Chest X-ray:
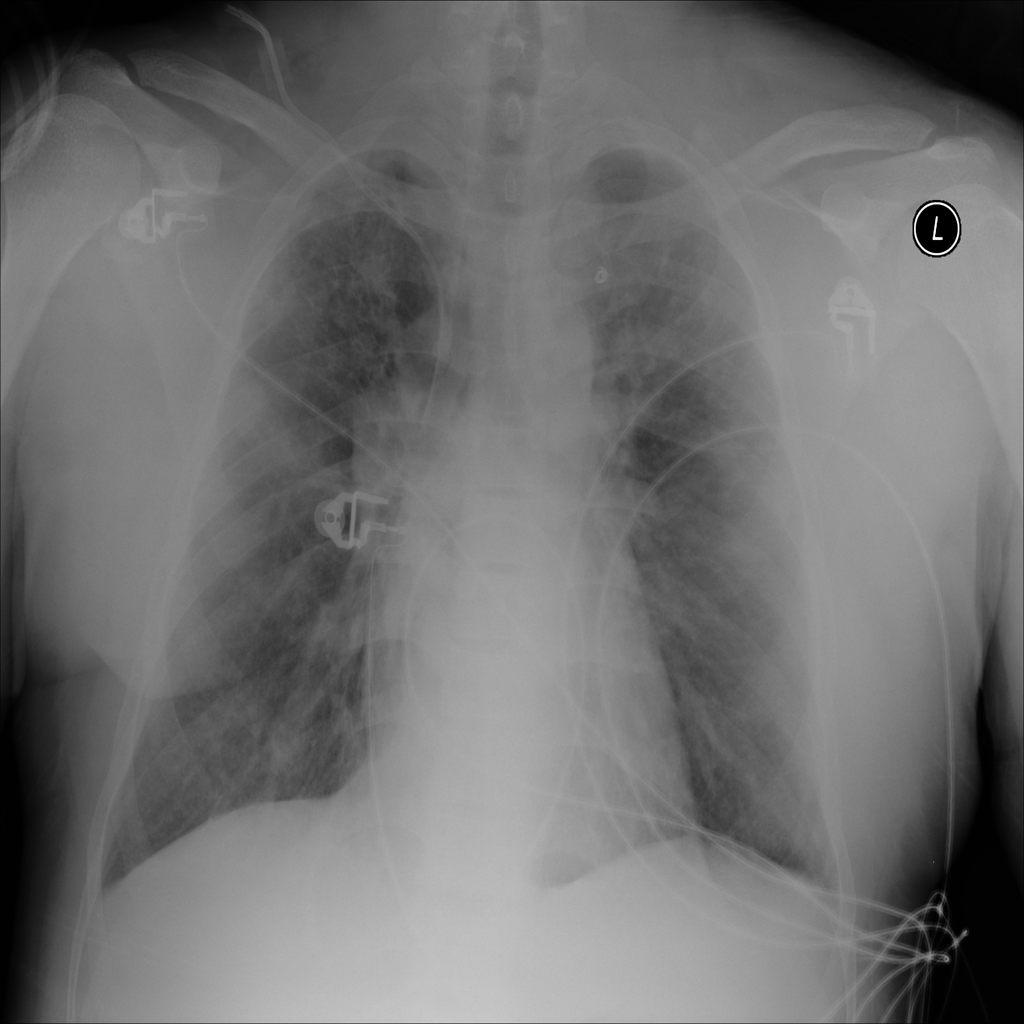
Findings: Consolidation, Mass
No abnormal finding: no